Question: I am creating a new window with some variable as follow:
'''
var setScript = "<script>alert('test');<//script>";
var w = window.open();
var createBody = $(w.document.body);
var createHead = $(w.document.head);
createBody.html("");
createBody.html(p);
createHead.html(setStyle);
createHead.append(setScript);
'''
I am not seeing the alert in the new window.
How can I resolve the issue.
'F12':

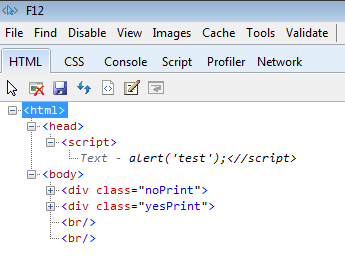
Answer: Have you check your error console?
Firebug give me this:
'''
SyntaxError: expected expression, got '<'
alert('test');<//script>
'''
And like @j08691's comments you should change your first line code to this:
'''
var setScript = "<script>alert('test');<\/script>";
'''